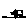
Label: car